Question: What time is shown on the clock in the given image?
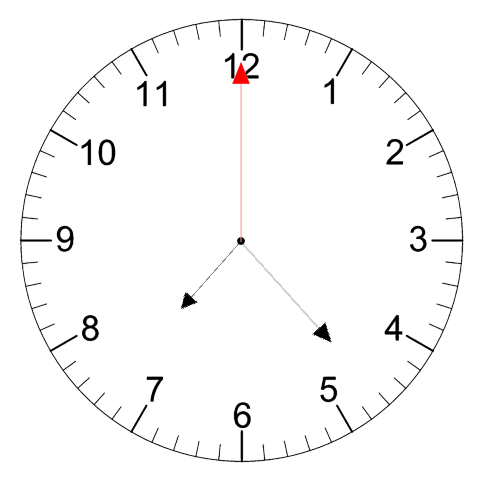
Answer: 07:23:00